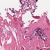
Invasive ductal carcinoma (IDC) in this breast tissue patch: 0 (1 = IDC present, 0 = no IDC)